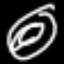
Label: donut